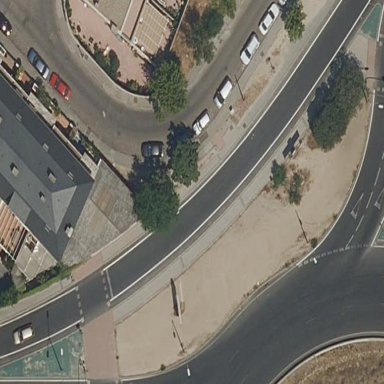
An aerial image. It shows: Kerb serving as barrier.